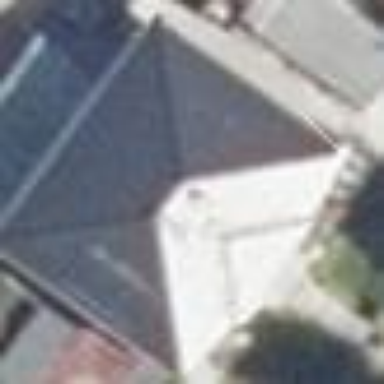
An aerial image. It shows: Detached building with hipped roof shape.